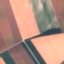
Land use / land cover: AnnualCrop